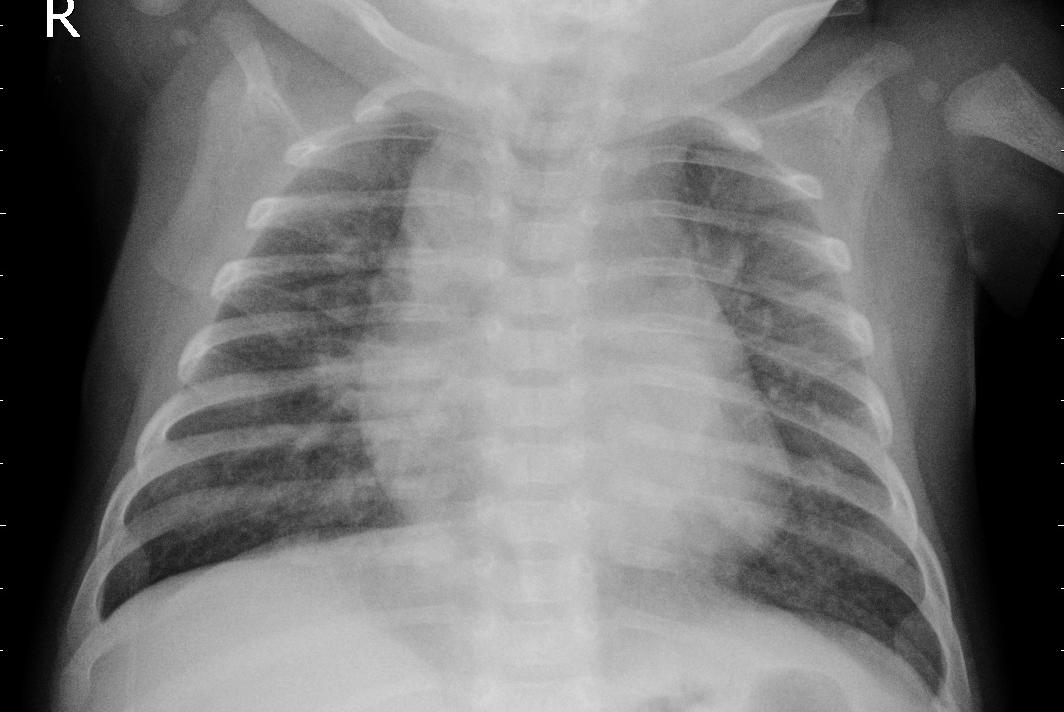
Diagnosis: PNEUMONIA